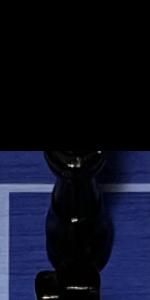
Label: Queen_Black